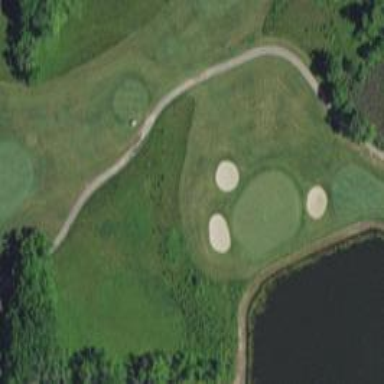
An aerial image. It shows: Service road used as golf cart path.